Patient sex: M
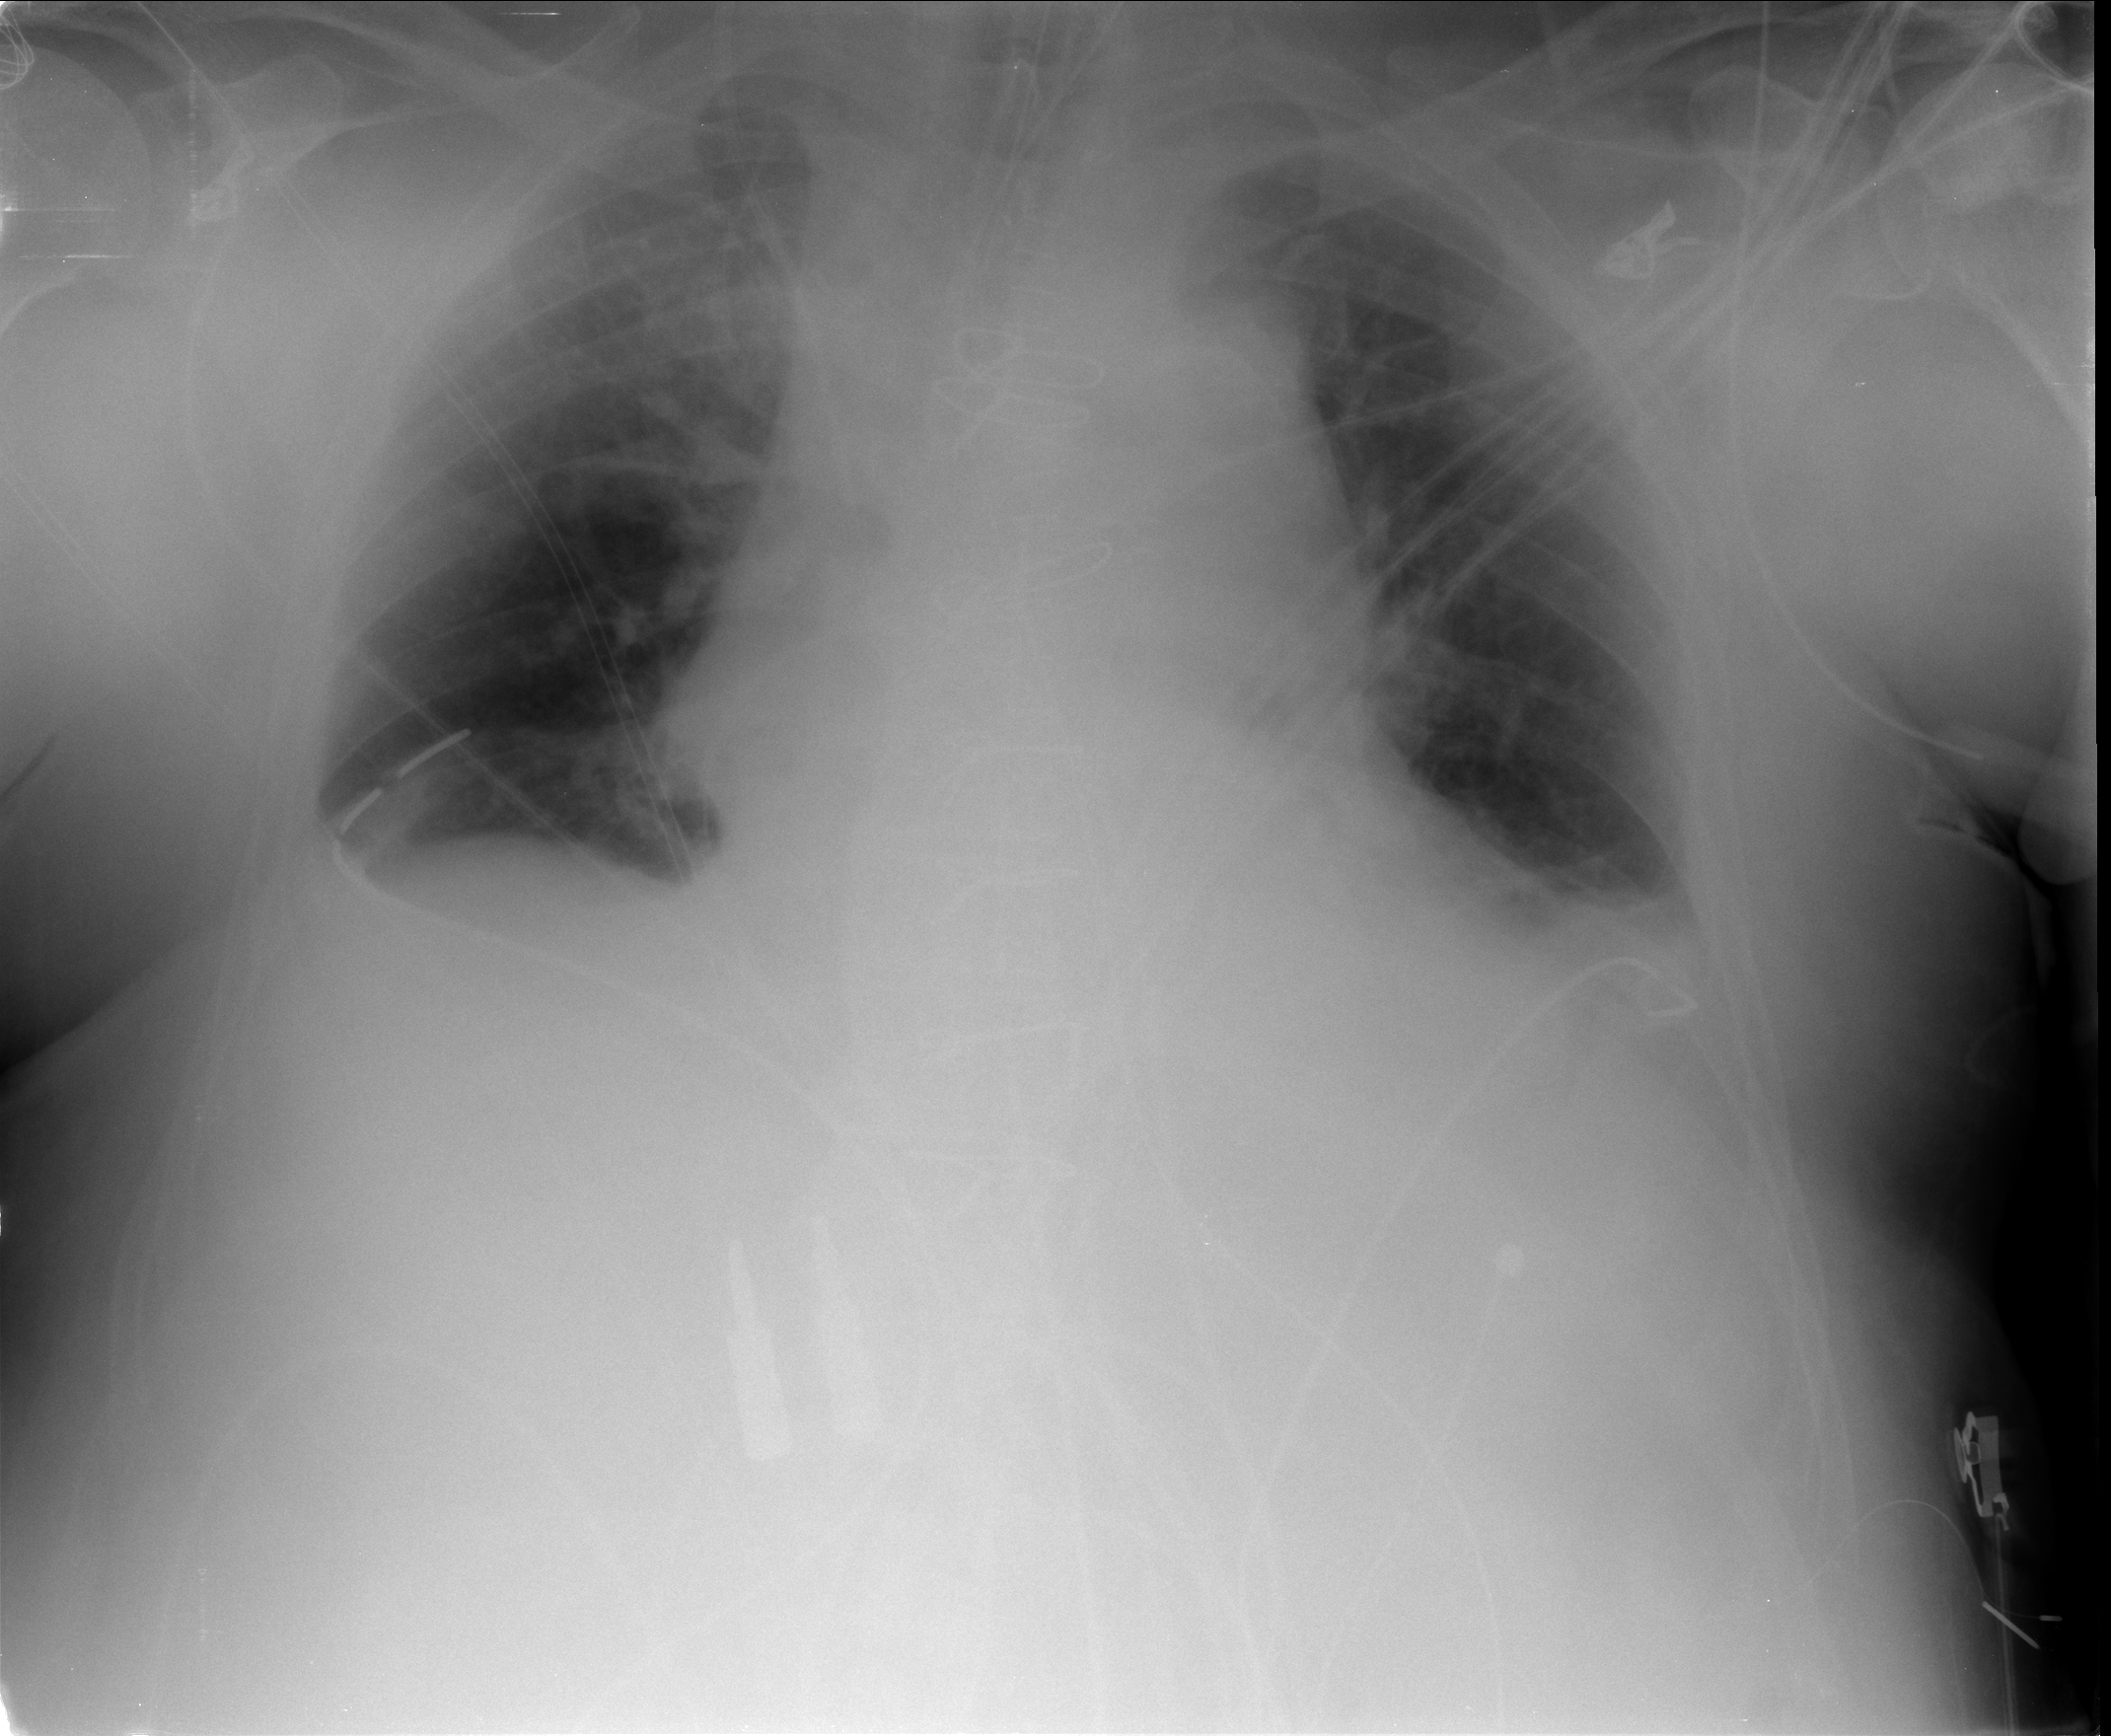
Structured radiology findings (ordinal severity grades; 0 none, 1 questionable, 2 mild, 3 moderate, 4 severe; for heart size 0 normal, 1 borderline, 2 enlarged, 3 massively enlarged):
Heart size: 2
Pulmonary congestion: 0
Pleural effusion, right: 2
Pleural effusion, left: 2
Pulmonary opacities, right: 0
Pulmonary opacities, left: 0
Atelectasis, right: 2
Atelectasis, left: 2